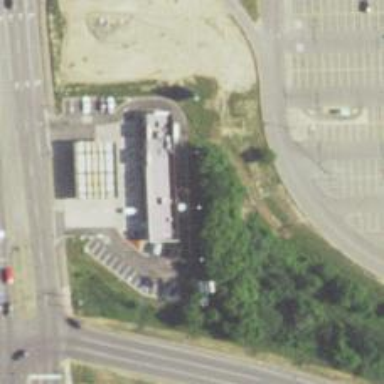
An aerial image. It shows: Convenience shop.